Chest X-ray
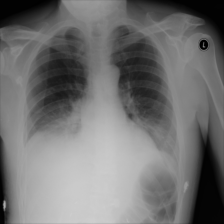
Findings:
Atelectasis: negative
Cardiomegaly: negative
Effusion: negative
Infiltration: negative
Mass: negative
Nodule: negative
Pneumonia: negative
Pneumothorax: negative
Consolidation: negative
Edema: negative
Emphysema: negative
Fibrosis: negative
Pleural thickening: negative
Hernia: negative